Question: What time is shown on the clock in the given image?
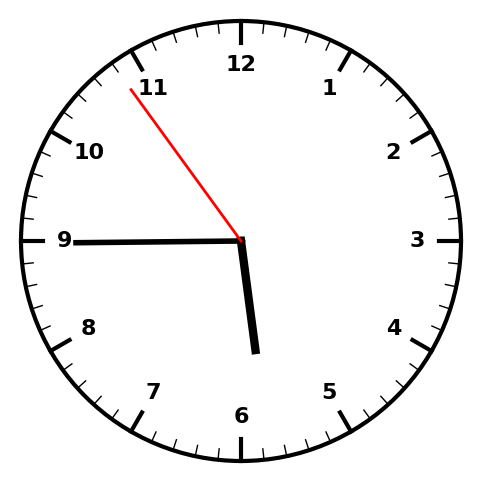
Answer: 05:44:54